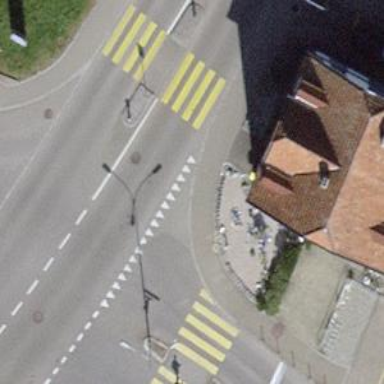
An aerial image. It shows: Asphalt sidewalk along the footway.